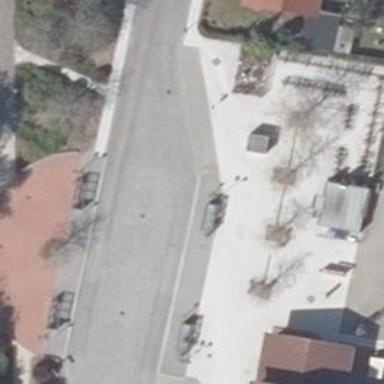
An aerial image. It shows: Smooth asphalt road in residential area.